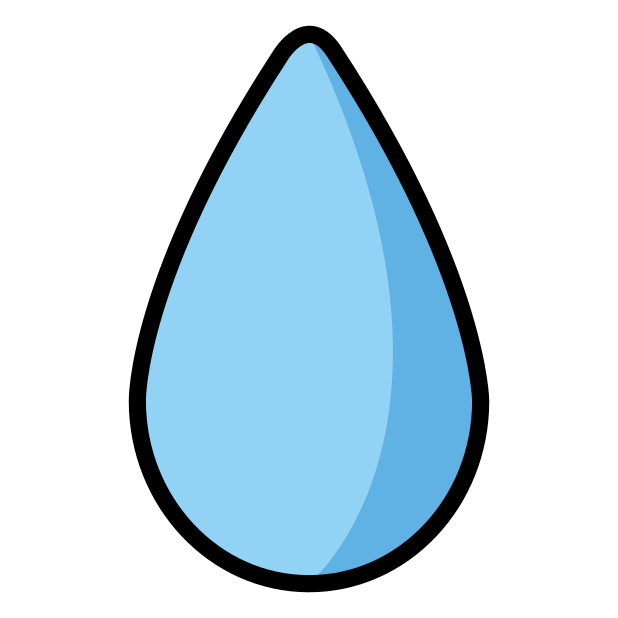
Emoji: 💧
Name: droplet
Unicode: 0x1f4a7